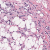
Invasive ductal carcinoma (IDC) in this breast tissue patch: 1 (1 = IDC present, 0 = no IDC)